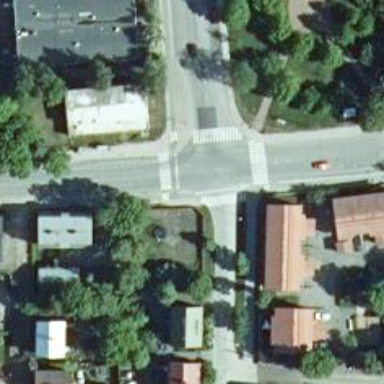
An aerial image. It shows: Asphalt footway with uncontrolled crossing.